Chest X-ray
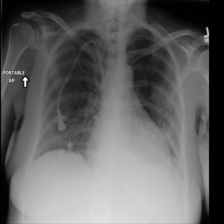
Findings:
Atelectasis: negative
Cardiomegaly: negative
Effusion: negative
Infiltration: negative
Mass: negative
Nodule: negative
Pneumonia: negative
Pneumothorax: negative
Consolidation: negative
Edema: negative
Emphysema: negative
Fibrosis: negative
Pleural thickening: negative
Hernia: negative